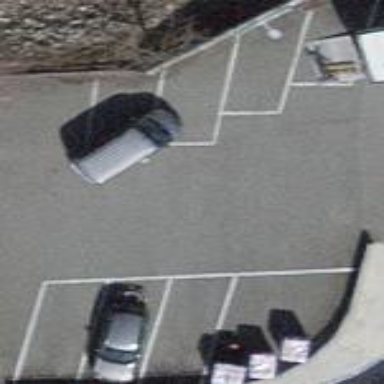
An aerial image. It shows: Parking area with surface.